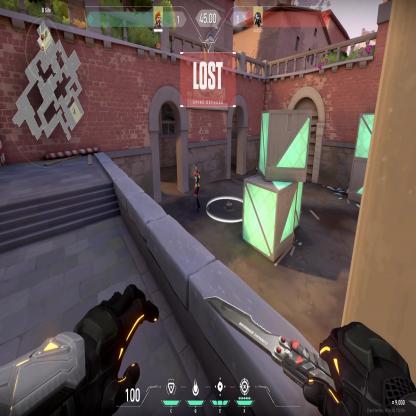
Label: enemy